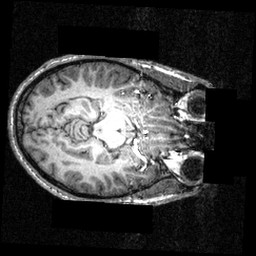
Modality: T1w
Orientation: axial
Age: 26
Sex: male
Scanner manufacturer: siemens
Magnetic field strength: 3.951 T
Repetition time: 1.5 s
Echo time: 0.00335 s